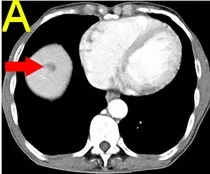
CECT, HE, and Immunohistochemistry for Case 2. (A) Intrahepatic mass at diagnosis.
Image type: radiology (ct)